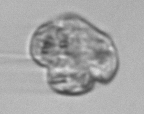
Label: Karenia